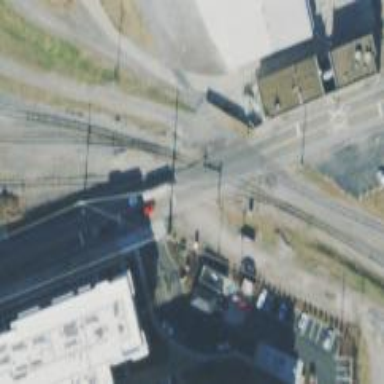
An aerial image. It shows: Level crossing along the railway.